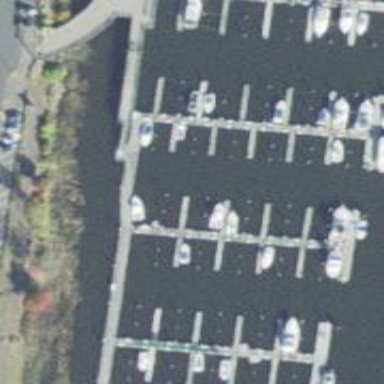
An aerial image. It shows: Marina area for leisure land.